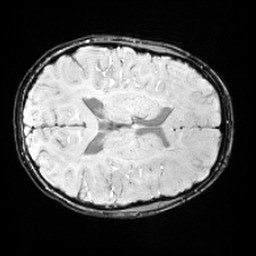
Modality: SWI
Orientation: axial
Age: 12
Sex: female
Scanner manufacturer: siemens
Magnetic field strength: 3 T
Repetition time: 0.027 s
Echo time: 0.02 s